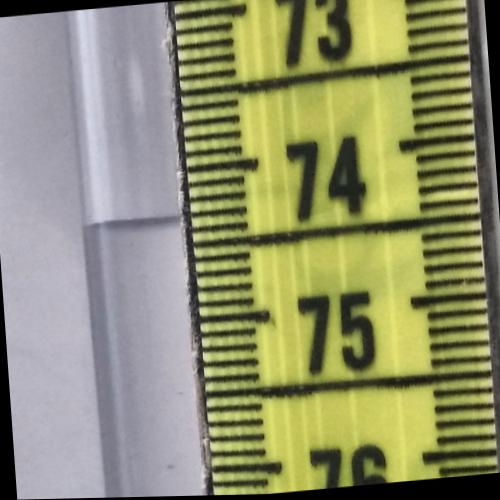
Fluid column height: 74.3 cm